Field crop: maize
Growth stage: 2
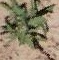
Species: atriplex